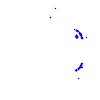
Particle: pion